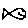
Label: fish